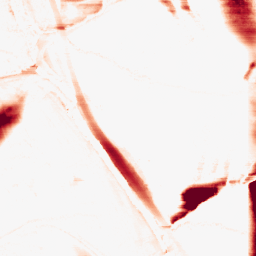
Category: morphological
Decomposition family: morphological_rect
Decomposition parameters: operation: opening
width: 50
height: 5
Upsampling method: regularized
Upsampling parameters: scale: 2
lambda_reg: 0.001
Upsampling scale: 2